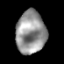
Tissue: prostate
Cell type: T cells
Senescence score: 0.3181
Nuclear area (px): 1243
Mean DAPI intensity: 148.113